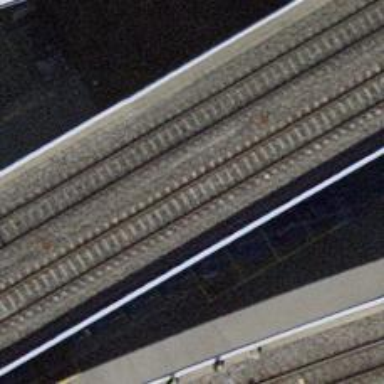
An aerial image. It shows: Viaduct railway bridge with electrified contact lines. The railway has single track.